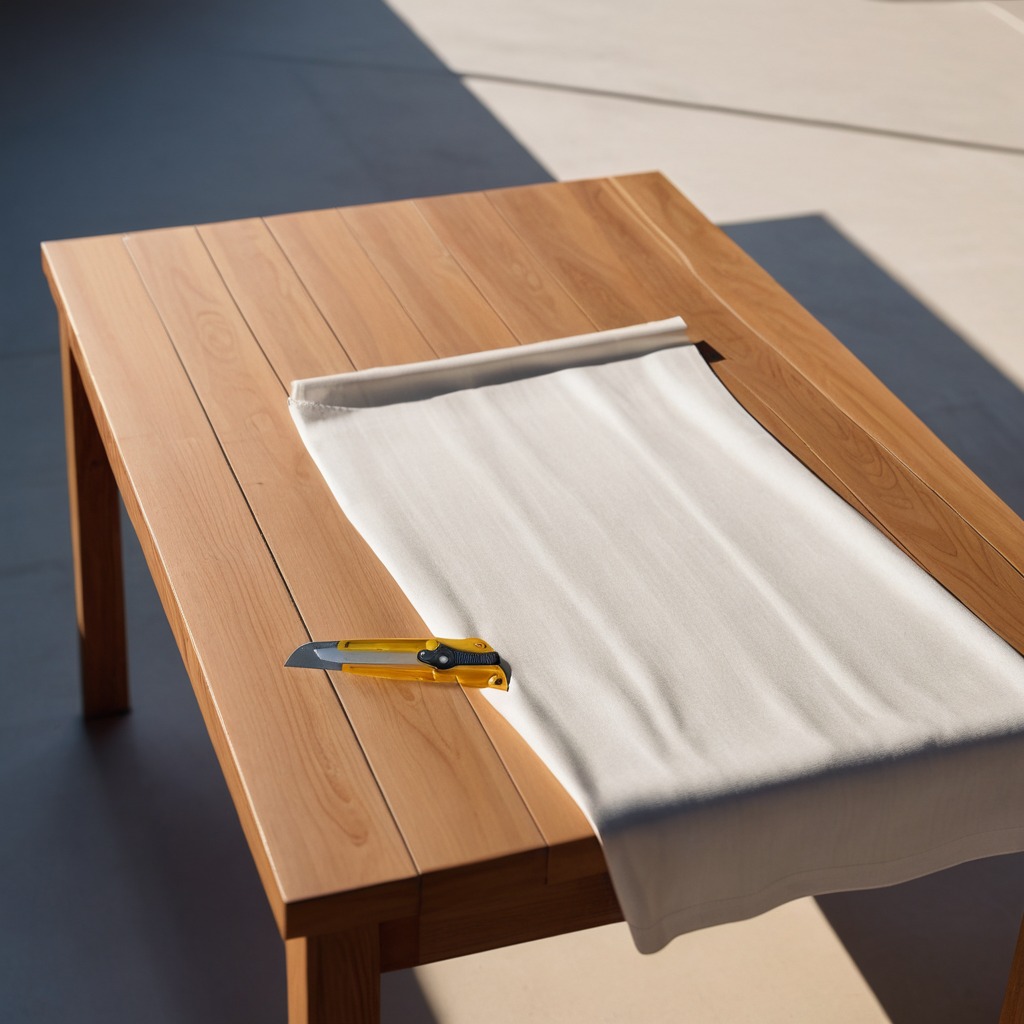
A utility knife lies on the wooden table in an outdoor workshop during daytime bright natural light soft shadows worn but beneath the cloth.